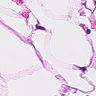
Metastatic tissue present: no